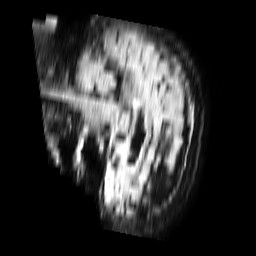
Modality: FLAIR
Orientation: sagittal
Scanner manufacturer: philips
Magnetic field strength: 1.5 T
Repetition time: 6 s
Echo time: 0.1031 s